Field crop: maize
Growth stage: 2
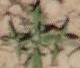
Species: atriplex